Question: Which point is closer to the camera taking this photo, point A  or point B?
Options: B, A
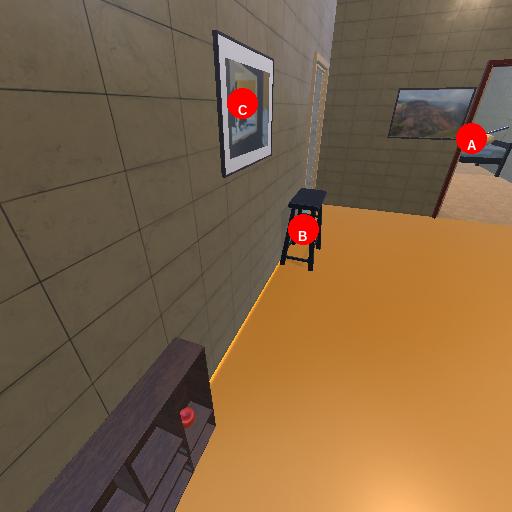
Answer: B